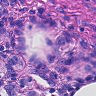
Metastatic tissue present: yes